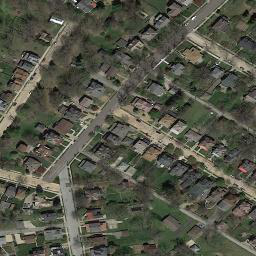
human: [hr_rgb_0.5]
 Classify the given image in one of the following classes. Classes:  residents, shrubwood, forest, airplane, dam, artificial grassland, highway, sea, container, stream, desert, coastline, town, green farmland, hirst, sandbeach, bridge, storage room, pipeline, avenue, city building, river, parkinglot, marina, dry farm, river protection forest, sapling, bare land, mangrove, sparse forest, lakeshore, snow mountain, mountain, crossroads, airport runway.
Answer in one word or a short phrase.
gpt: town